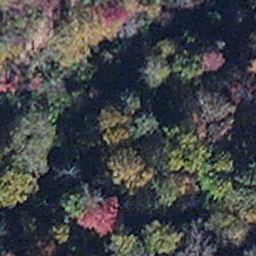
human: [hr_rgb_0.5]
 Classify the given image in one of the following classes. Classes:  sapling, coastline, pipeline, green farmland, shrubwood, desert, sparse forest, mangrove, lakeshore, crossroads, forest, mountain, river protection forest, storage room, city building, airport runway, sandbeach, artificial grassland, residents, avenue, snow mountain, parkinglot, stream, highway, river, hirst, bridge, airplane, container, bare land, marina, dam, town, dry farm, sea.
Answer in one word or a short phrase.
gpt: mangrove